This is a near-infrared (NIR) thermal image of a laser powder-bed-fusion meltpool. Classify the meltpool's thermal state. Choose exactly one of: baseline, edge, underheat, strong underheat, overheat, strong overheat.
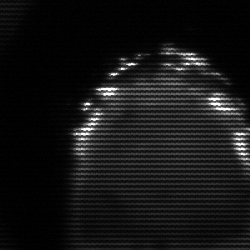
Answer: edge